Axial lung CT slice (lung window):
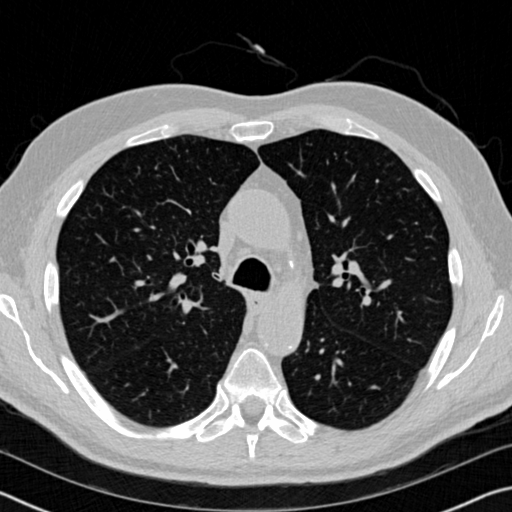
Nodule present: no